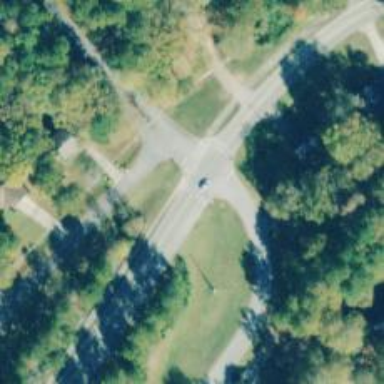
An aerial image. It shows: Marked road crossing.